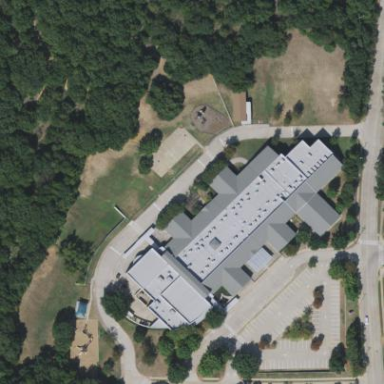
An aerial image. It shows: School.